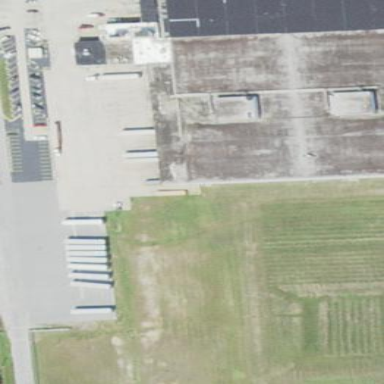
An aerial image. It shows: Industrial area with warehouse.